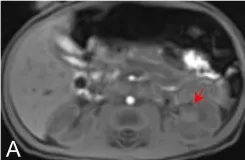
Axial.
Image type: radiology (mri)